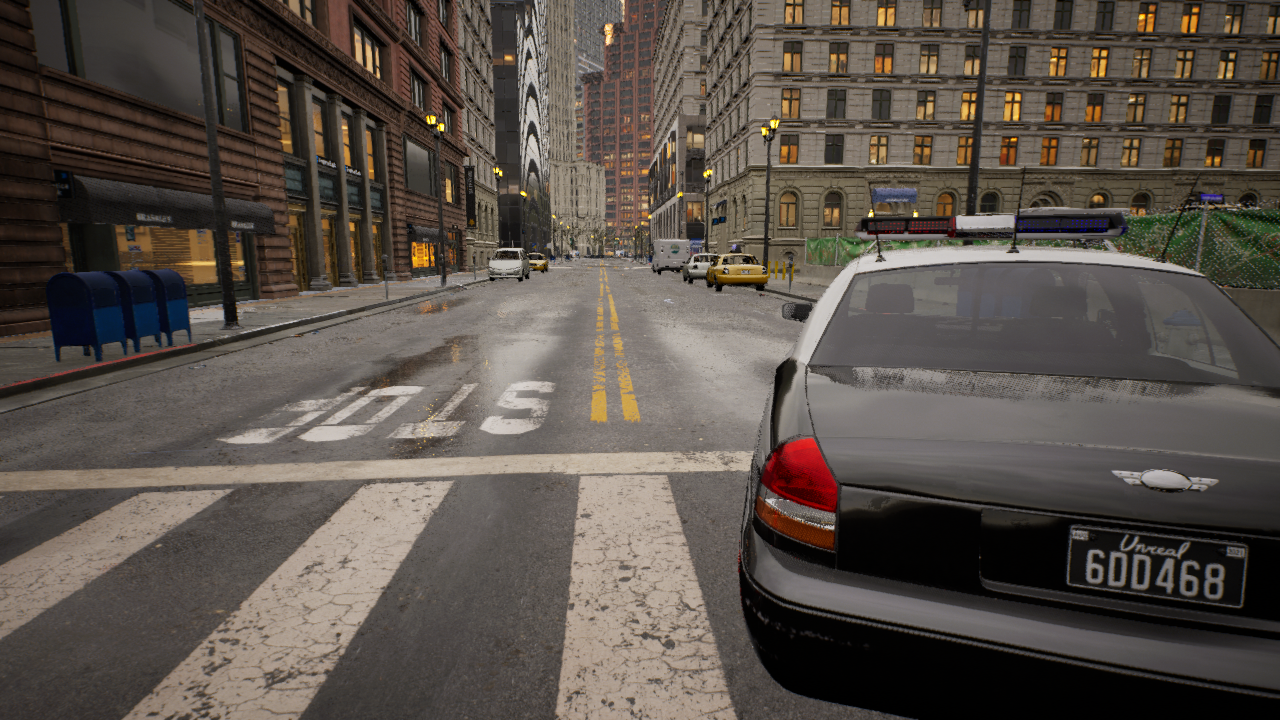
Venue: intersection
Lighting: golden hour
Vehicle rig: sedan